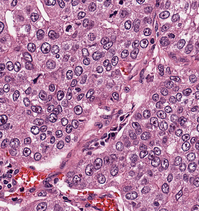
Tumor epithelial tissue: yes
Tumor-associated stroma tissue: yes
Normal tissue: no